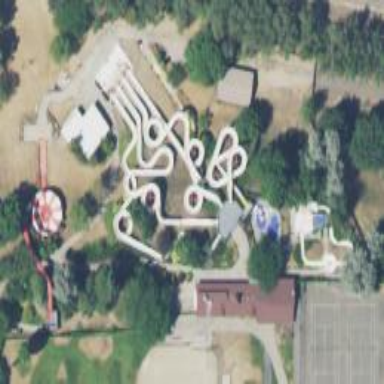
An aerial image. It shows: Bridge leading to water slide attraction.